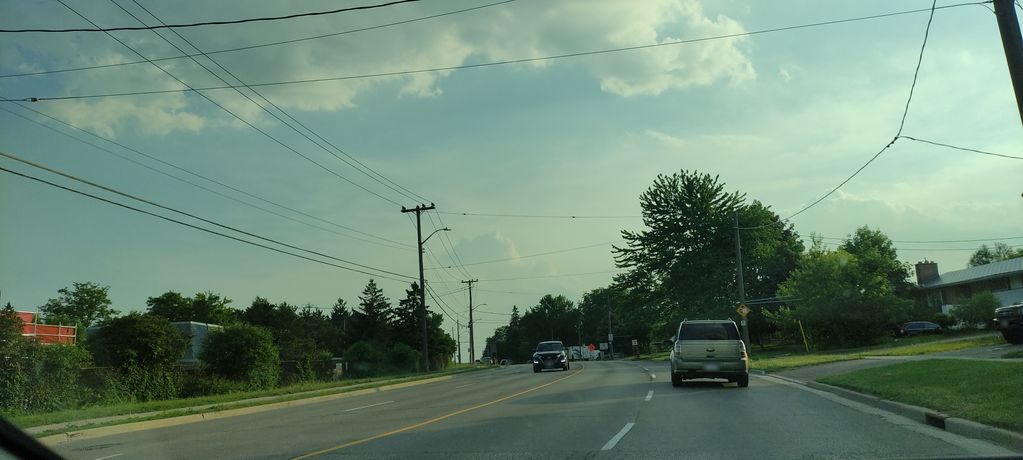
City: kitchener-waterloo